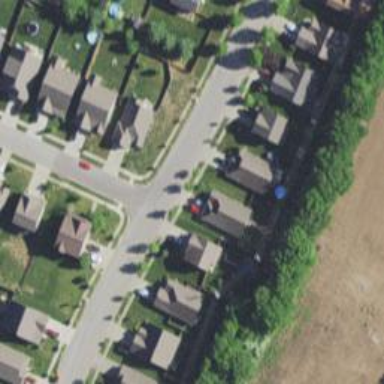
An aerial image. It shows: Residential road.